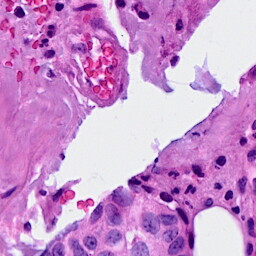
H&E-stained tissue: Breast